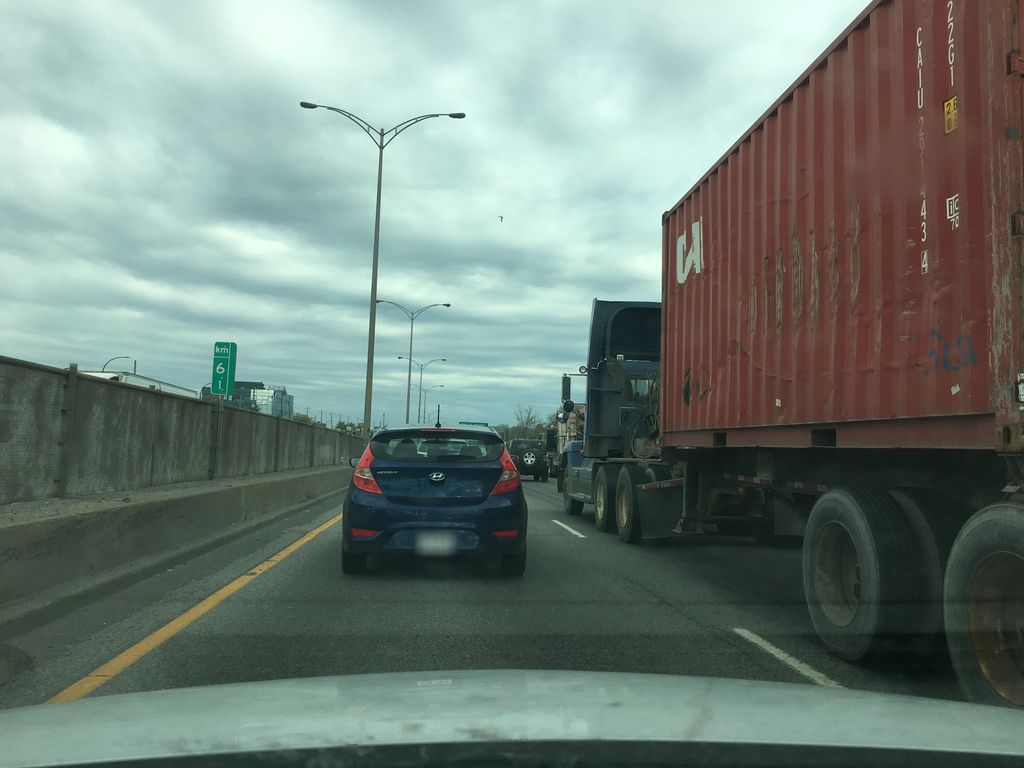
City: montreal